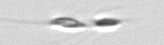
Label: Dinobryon